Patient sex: M
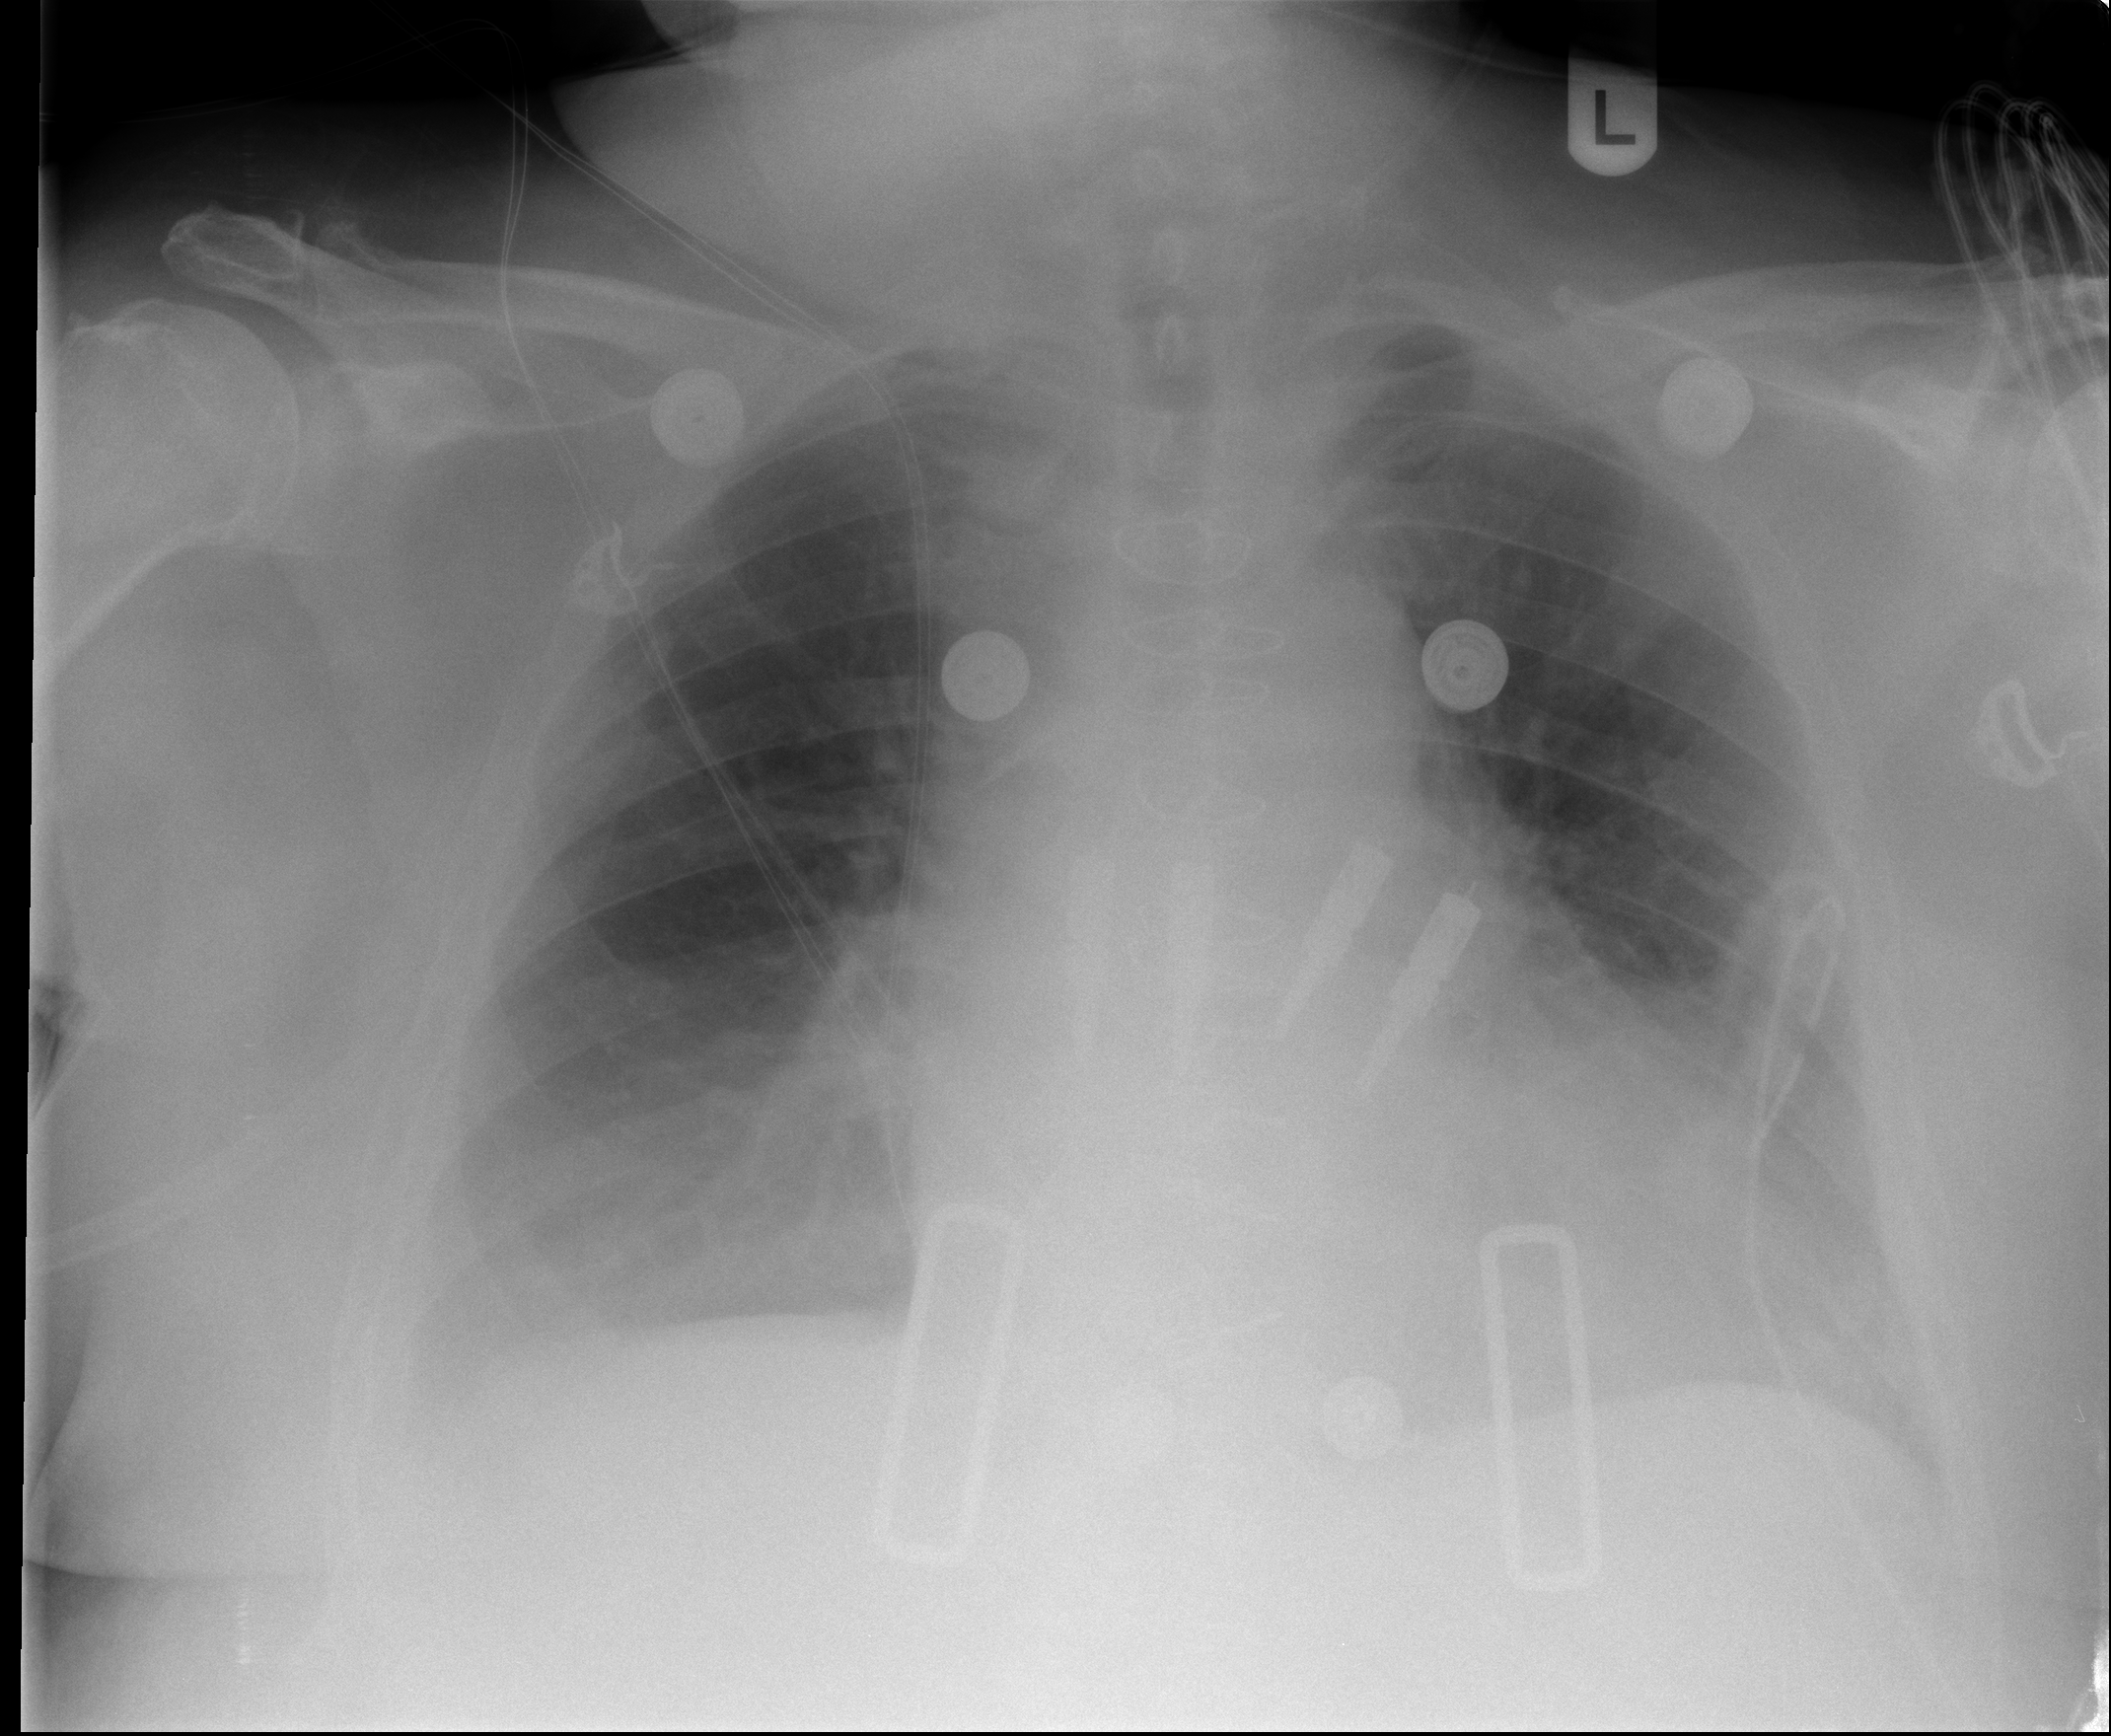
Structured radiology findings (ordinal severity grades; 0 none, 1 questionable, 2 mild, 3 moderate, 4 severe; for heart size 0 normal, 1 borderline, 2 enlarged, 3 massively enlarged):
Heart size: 2
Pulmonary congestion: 1
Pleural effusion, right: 2
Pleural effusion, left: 1
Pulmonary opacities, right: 0
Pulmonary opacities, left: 0
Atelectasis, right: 2
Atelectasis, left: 1